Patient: sex M, age 76
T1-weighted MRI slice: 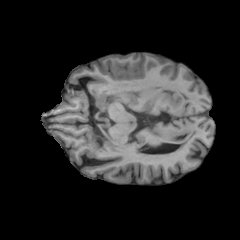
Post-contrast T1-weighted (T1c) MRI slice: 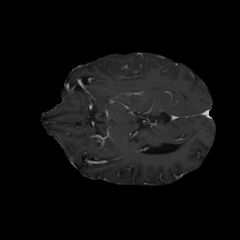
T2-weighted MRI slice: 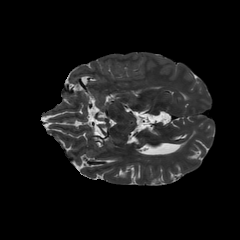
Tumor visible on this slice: no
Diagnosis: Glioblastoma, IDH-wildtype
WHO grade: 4